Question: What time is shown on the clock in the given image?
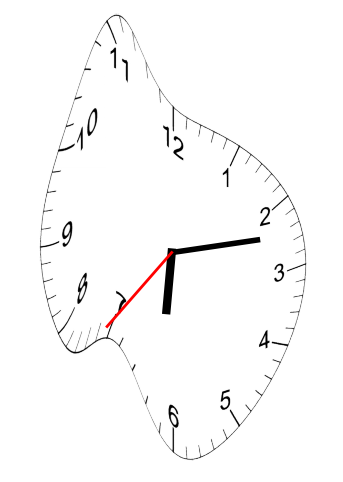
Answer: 06:12:36